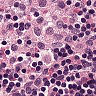
Metastatic tissue present: no